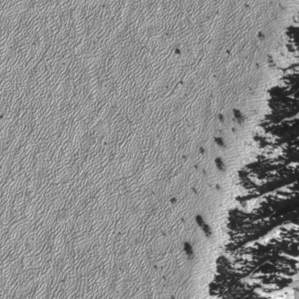
Label: frost